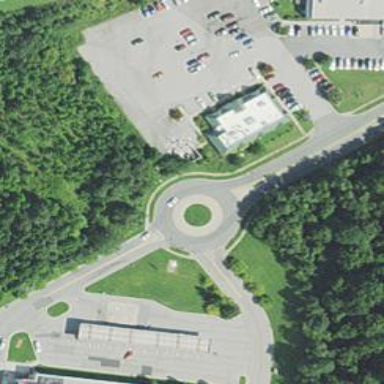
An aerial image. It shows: Tertiary road with asphalt surface leading to roundabout.